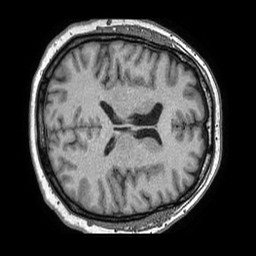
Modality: T1w
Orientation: axial
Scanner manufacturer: philips
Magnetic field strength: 1.5 T
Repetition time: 0.007537 s
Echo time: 0.003434 s